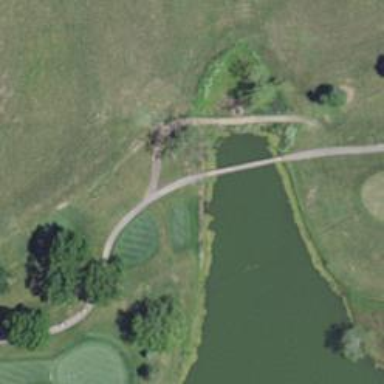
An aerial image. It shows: Service road designated as golf cart path.